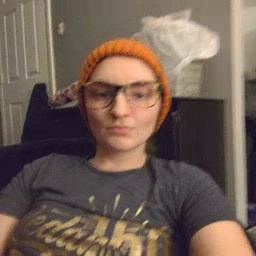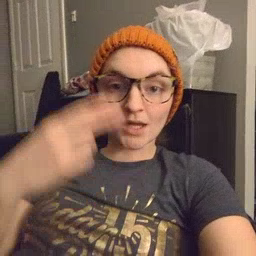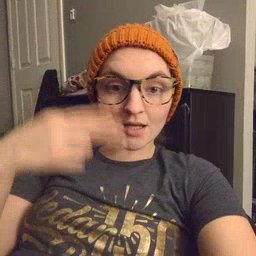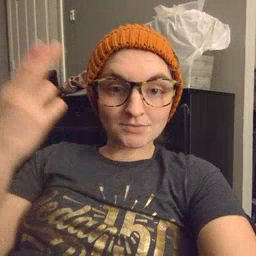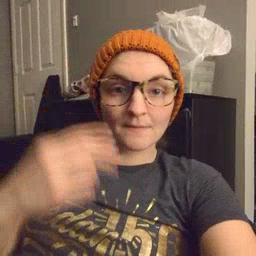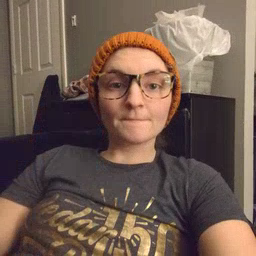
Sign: high